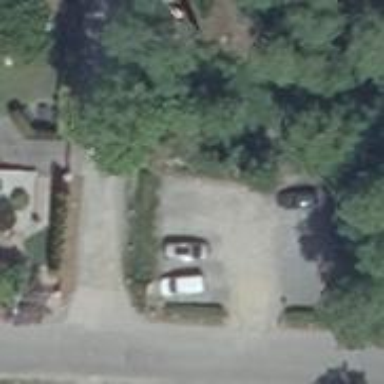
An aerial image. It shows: Parking area with surface.